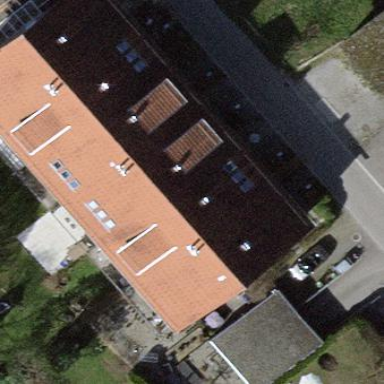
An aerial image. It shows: Terrace building.